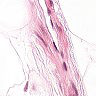
Metastatic tissue present: no